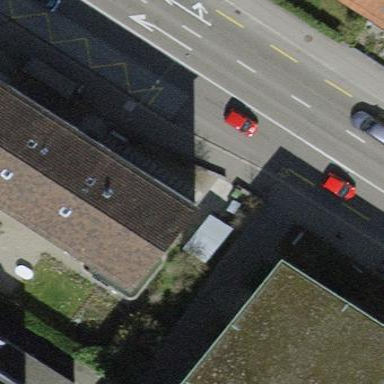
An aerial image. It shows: Gabled roof tile apartment building.